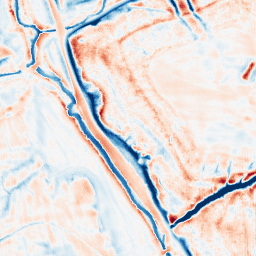
Category: edge_preserving
Decomposition family: bilateral
Decomposition parameters: d: 21
sigma_color: 50
sigma_space: 75
Upsampling method: fft_zeropad
Upsampling parameters: scale: 4
Upsampling scale: 4